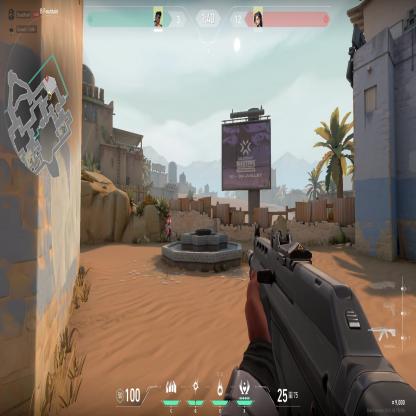
Label: enemy